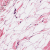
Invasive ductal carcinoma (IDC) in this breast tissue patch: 0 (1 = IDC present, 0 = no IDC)